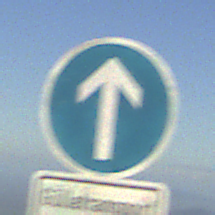
Verkehrszeichen: VorgeschriebeneFahrtrichtungGeradeaus
Zusatzzeichen unten: BesondereFahrzeugeUndTransportgueter12
Umgebung: Outdoor, Nature
Tageszeit: SunriseSunset
Wetter: PartlyCloudy
Licht: Natural
Jahreszeit: NotSpecified
Kontrast: HighContrast